Field crop: maize
Growth stage: 2
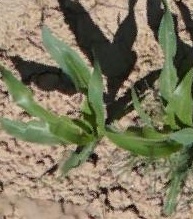
Species: maize